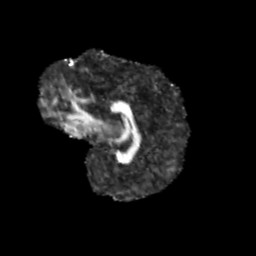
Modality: FA
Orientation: sagittal
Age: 9
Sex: female
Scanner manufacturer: siemens
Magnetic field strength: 3 T
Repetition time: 3.8 s
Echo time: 0.07 s